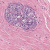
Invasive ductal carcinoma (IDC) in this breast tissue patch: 0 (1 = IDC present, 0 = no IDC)